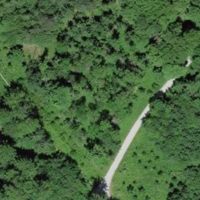
EUNIS habitat code: 44
Species observed at this site:
Clinopodium vulgare